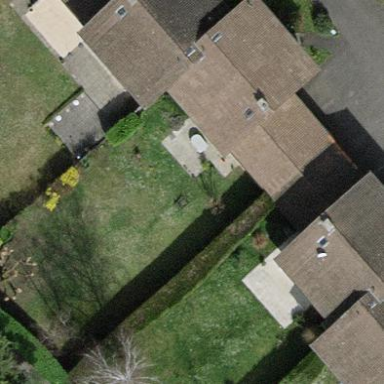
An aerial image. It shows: Garden surrounded by fence.